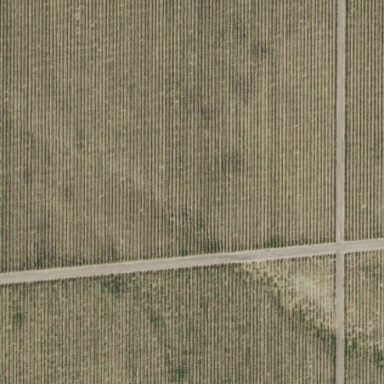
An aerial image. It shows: Vineyard where grapes are grown.